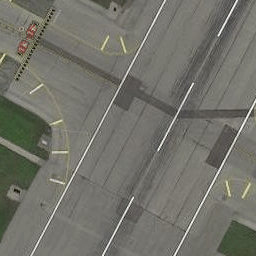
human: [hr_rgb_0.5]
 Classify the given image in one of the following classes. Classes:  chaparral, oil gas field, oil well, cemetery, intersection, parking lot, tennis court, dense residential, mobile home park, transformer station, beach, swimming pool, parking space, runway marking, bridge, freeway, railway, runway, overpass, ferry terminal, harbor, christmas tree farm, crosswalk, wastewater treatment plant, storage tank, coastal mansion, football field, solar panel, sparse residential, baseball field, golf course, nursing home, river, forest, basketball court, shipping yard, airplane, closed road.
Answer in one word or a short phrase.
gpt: runway